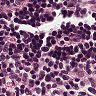
Metastatic tissue present: no